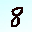
Label: 8